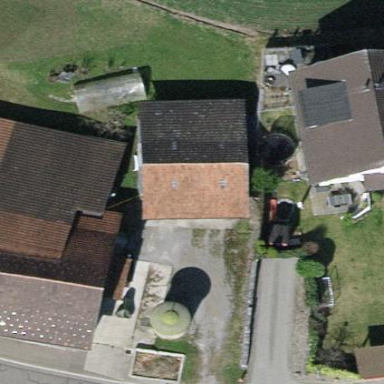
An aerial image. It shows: Garage.